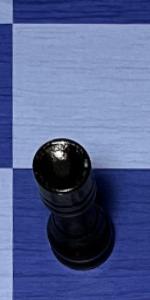
Label: Rook_Black